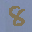
Label: 8